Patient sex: F
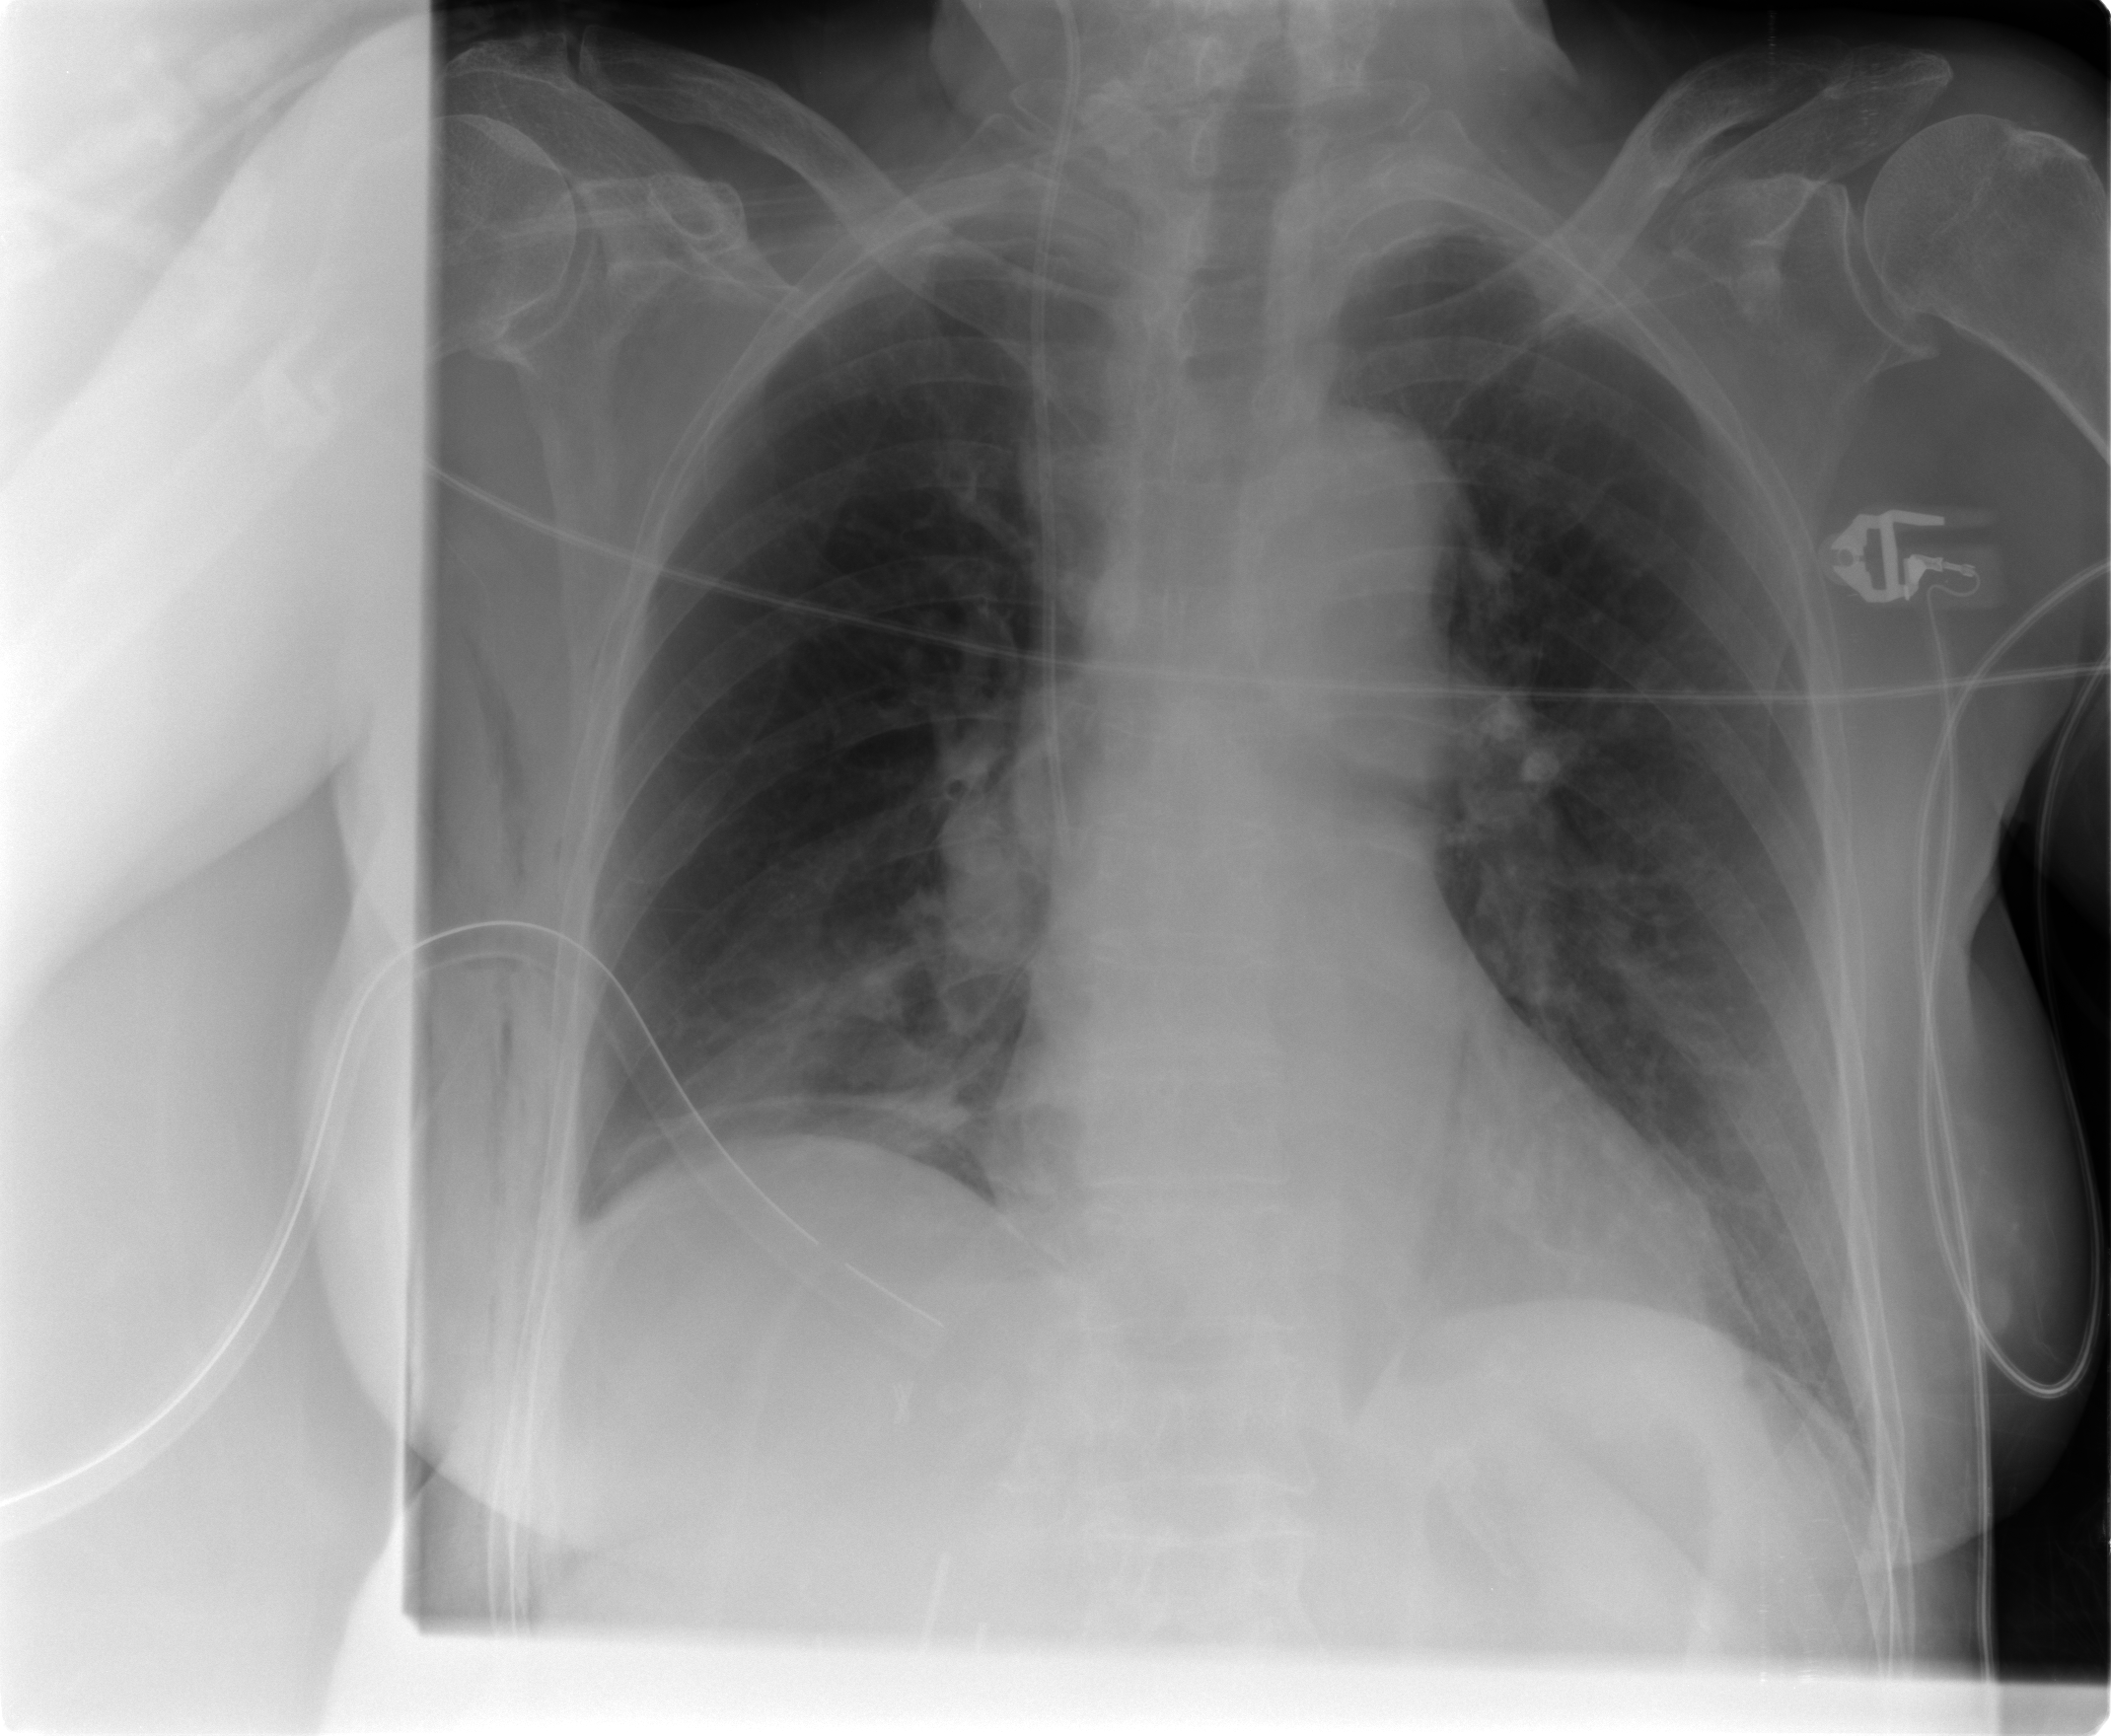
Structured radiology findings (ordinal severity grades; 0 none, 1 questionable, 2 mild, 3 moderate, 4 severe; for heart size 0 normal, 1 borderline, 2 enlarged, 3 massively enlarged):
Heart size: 0
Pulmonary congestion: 0
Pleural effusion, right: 0
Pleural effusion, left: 0
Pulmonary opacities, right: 0
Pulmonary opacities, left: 0
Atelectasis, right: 1
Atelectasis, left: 0